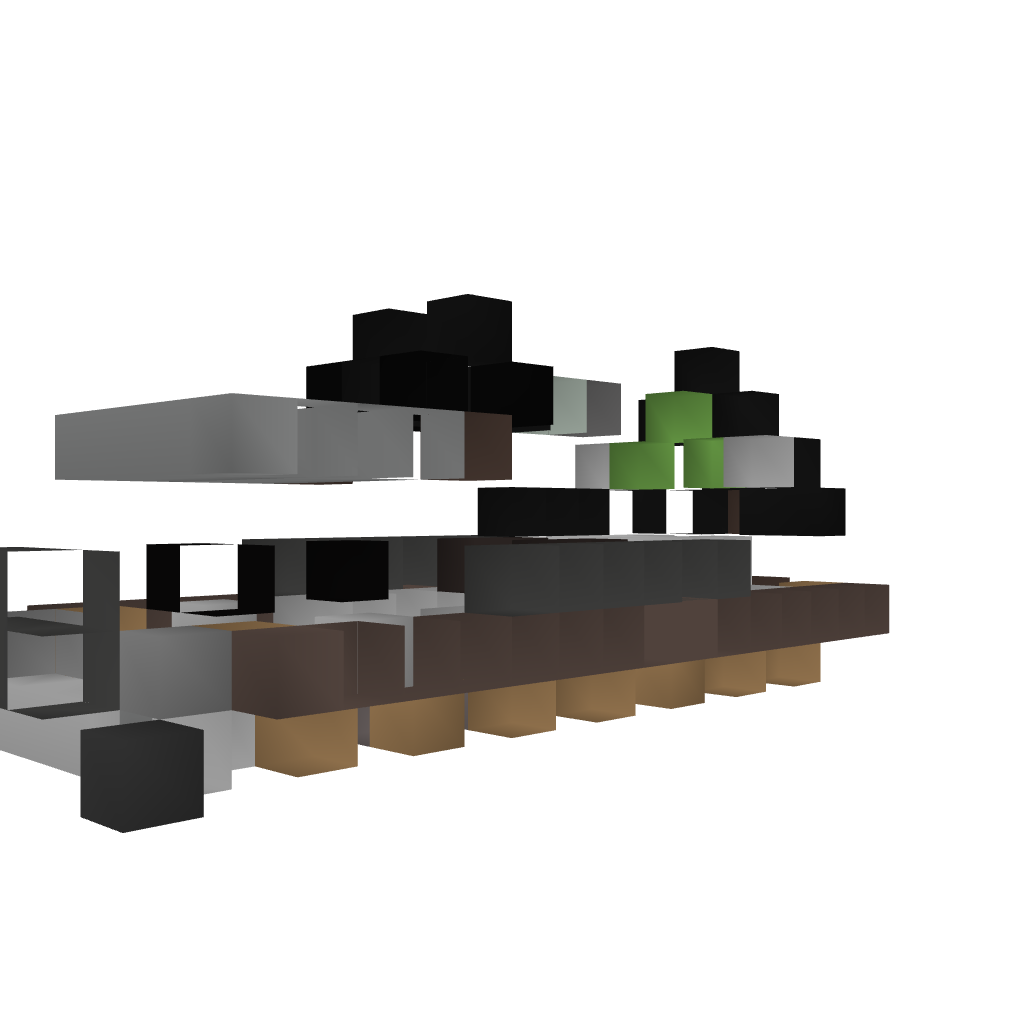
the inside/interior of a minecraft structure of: Fk. Pz. Pfeil